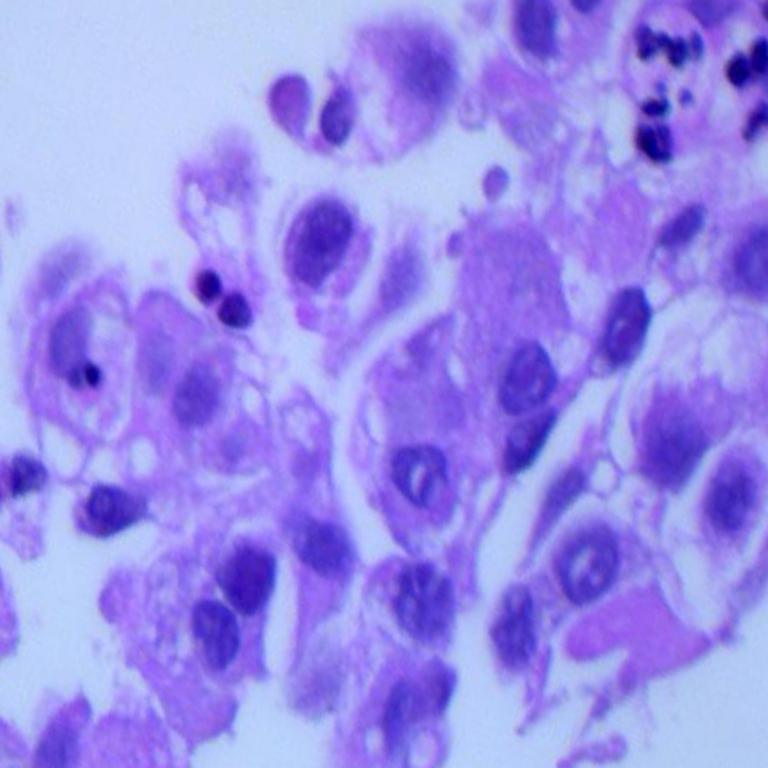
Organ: lung
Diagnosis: adenocarcinomas